Field crop: maize
Growth stage: 2
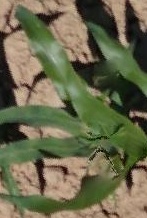
Species: maize